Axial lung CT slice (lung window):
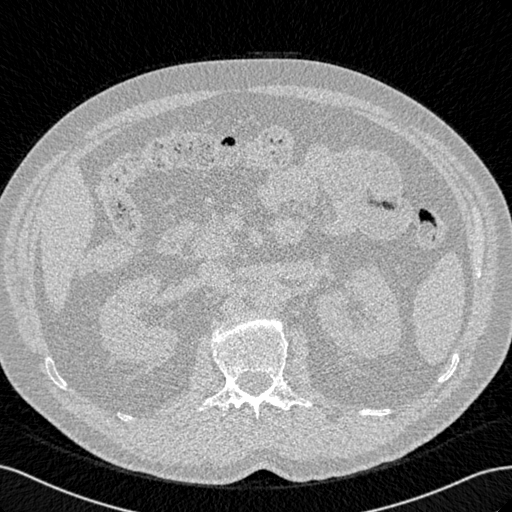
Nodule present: no